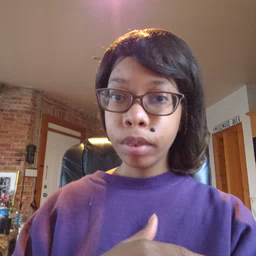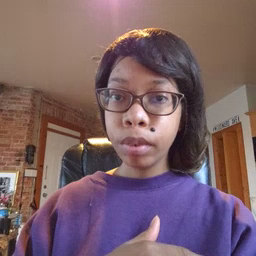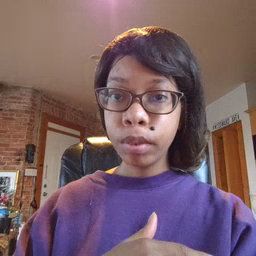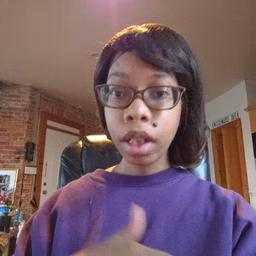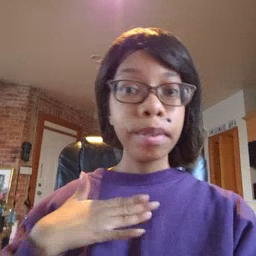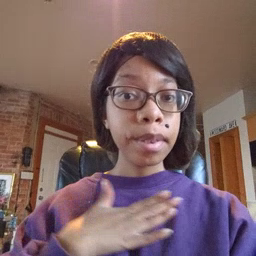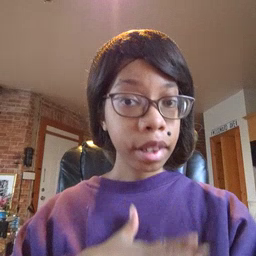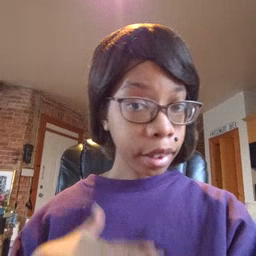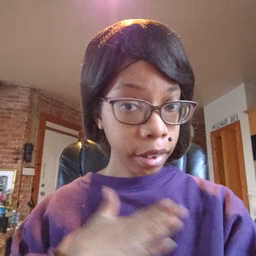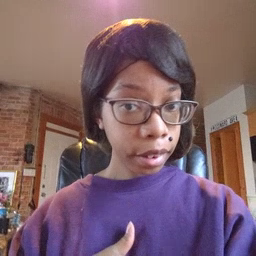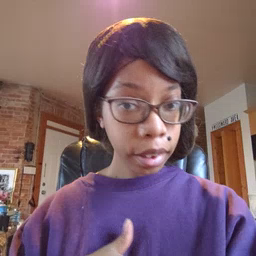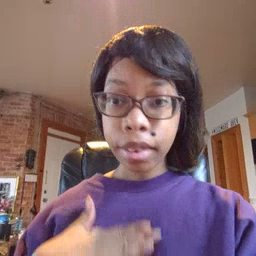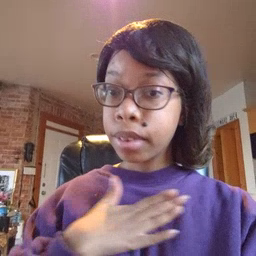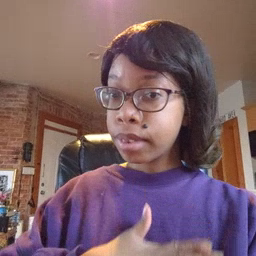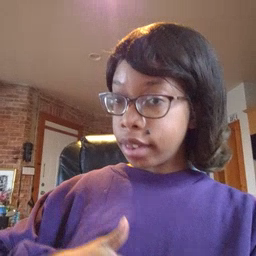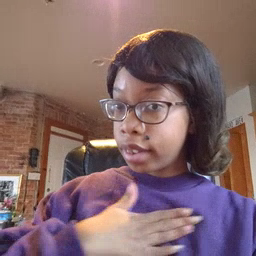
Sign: please